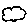
Label: cloud